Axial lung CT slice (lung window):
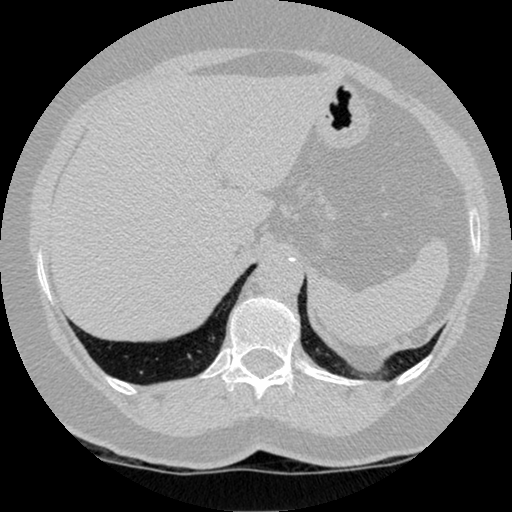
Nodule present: no